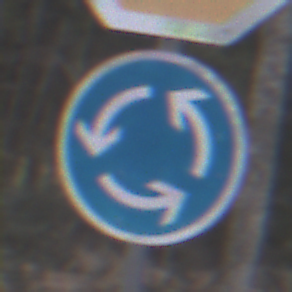
Verkehrszeichen: Kreisverkehr
Zusatzzeichen oben: Stop
Umgebung: Outdoor, Nature
Tageszeit: Midday
Wetter: Overcast
Licht: Natural
Jahreszeit: Autumn
Kontrast: LowContrast